Question: What is the measurement shown in the image?
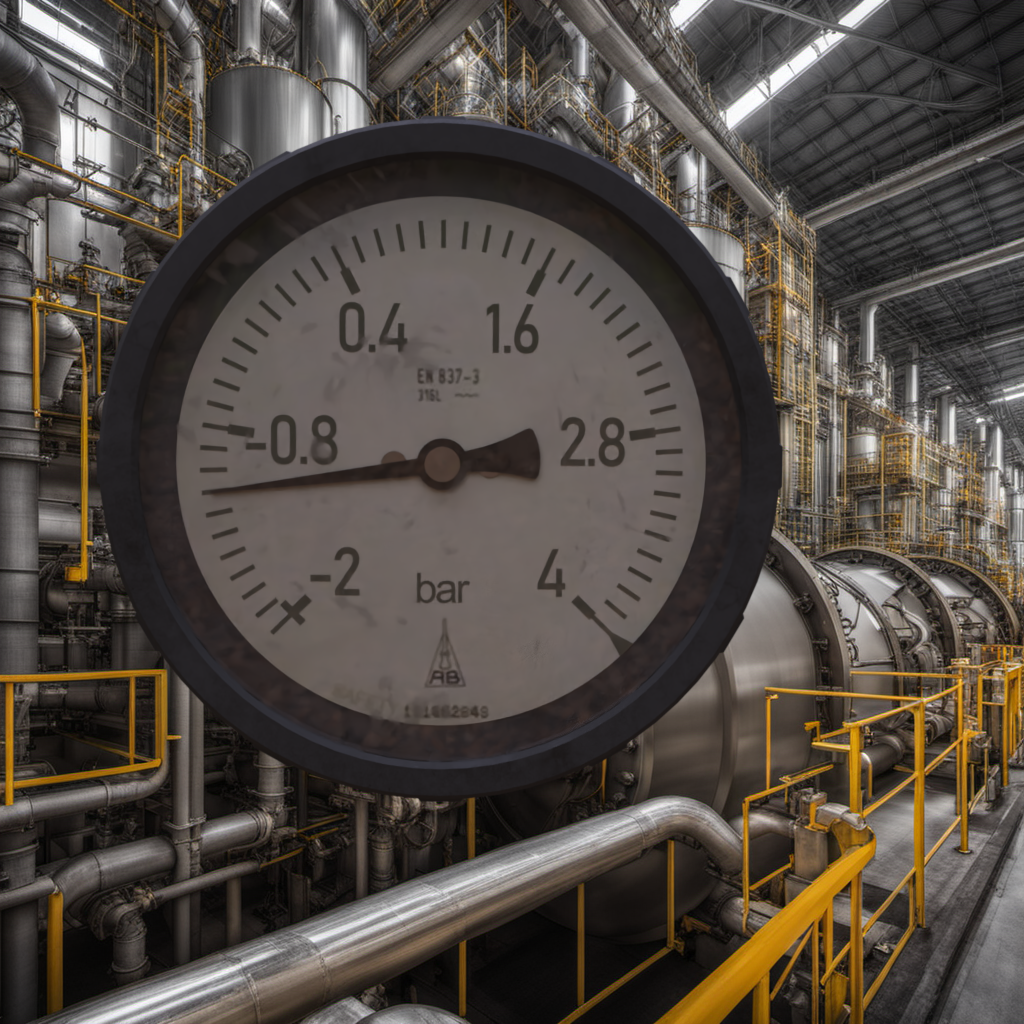
Answer: The result is -1.19
Question: What is the reading range of the measurement in the image?
Answer: The range is from -2 to 4
Question: What is the minimum and maximum value range of this measurement?
Answer: The minimum value is -2 and the maximum value is 4